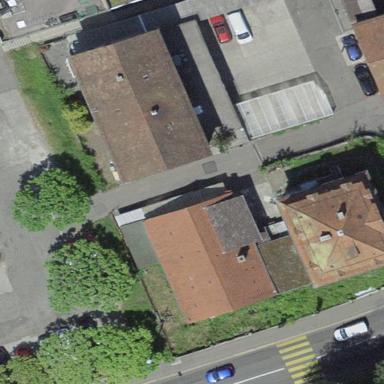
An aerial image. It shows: Residential apartments with gabled roof.